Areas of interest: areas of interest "Datong Park - Ocean World"
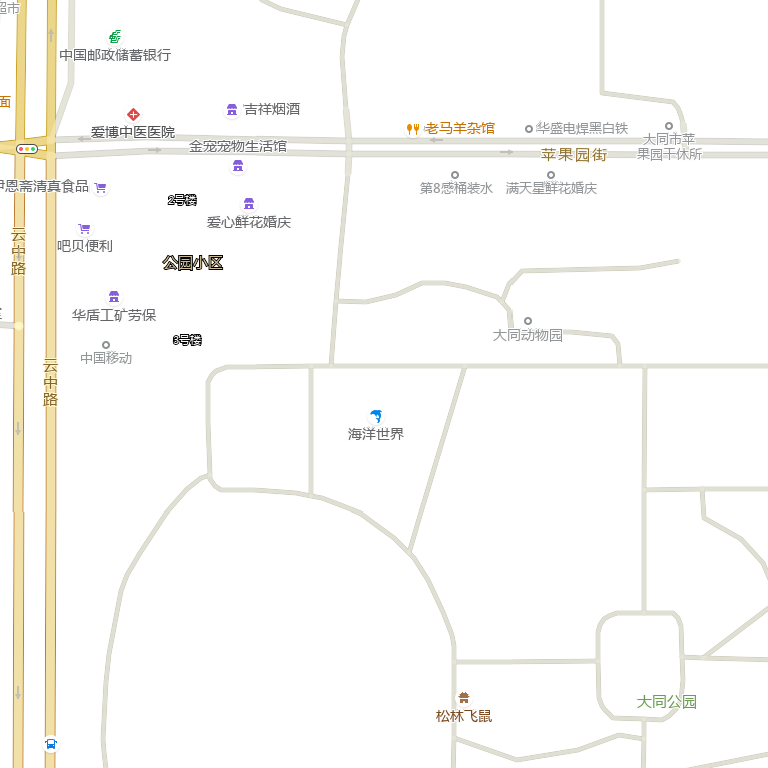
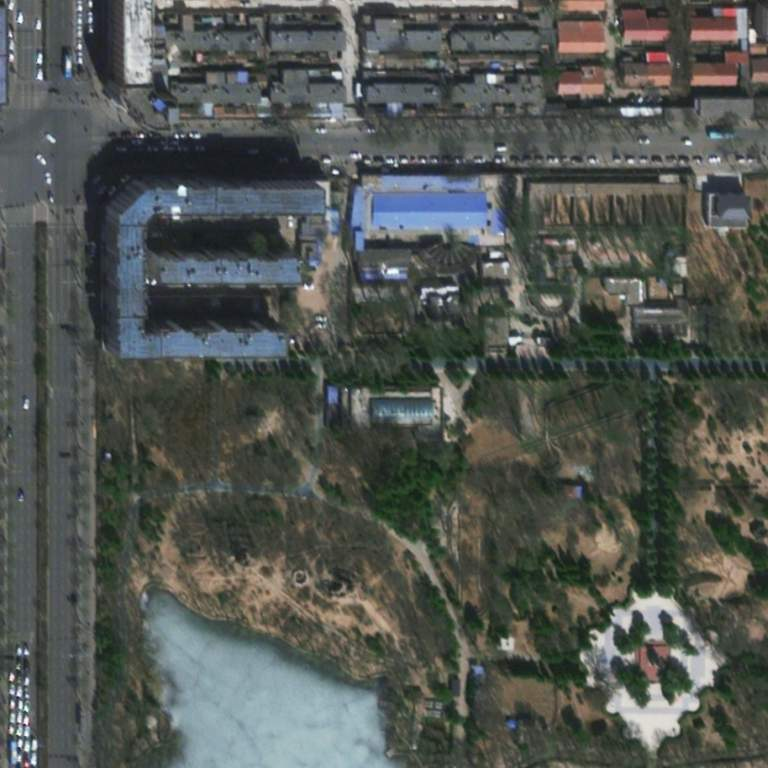